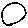
Label: circle